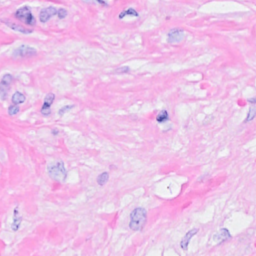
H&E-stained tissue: Breast